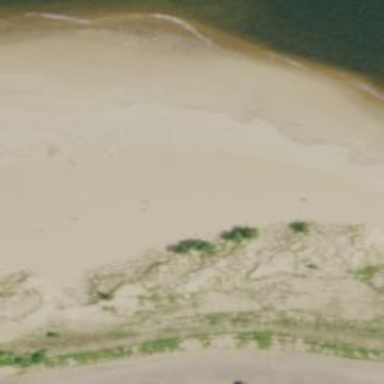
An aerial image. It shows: Scenic beach with natural beauty.